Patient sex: M
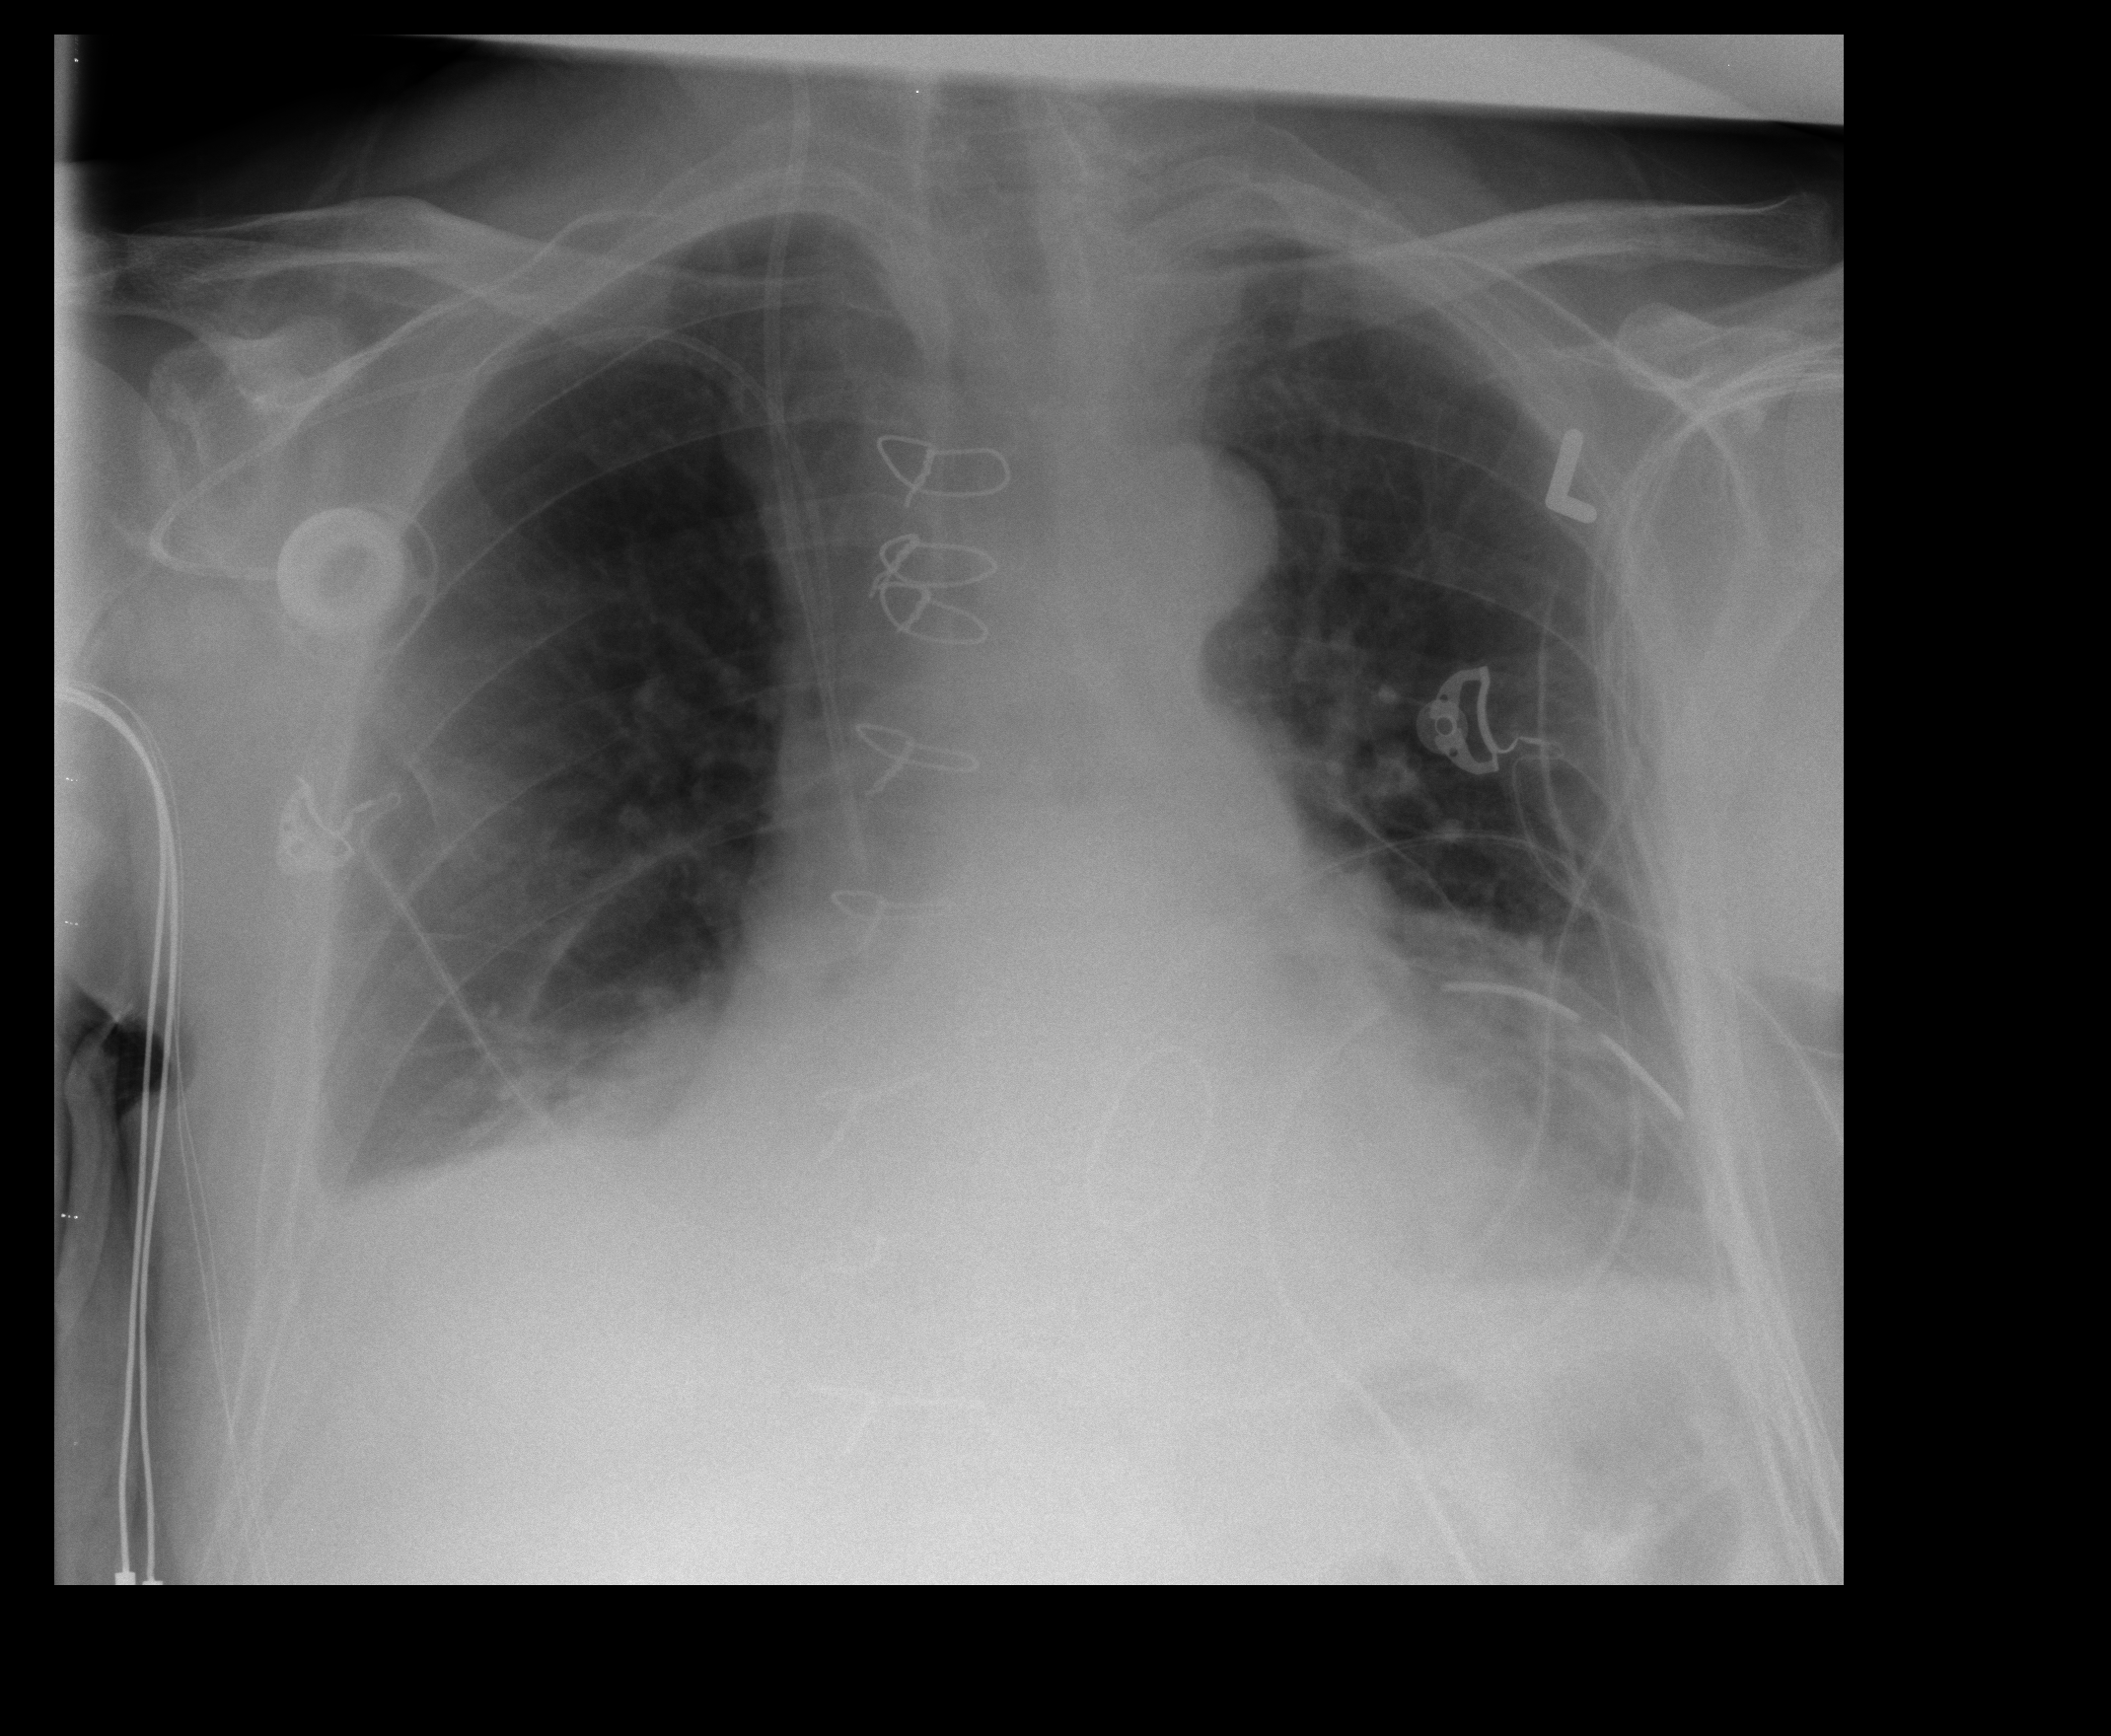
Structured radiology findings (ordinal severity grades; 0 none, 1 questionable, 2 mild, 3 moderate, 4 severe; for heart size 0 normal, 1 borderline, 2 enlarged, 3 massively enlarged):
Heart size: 2
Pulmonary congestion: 0
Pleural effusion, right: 2
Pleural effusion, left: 2
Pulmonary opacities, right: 0
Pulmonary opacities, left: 1
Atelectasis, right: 2
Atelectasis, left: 2